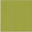
Piece: xx